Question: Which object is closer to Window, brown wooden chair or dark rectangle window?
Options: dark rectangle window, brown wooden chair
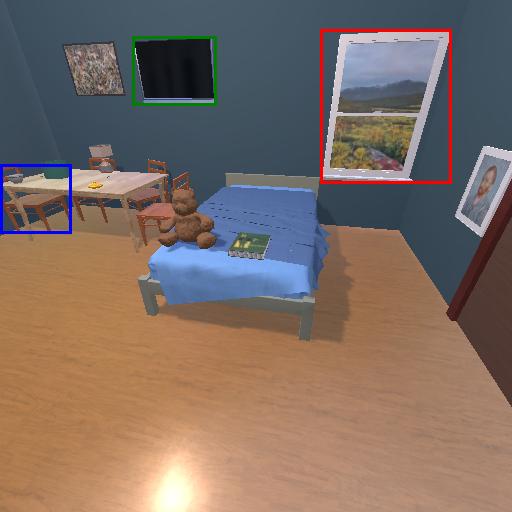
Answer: dark rectangle window